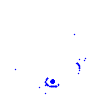
Particle: pion